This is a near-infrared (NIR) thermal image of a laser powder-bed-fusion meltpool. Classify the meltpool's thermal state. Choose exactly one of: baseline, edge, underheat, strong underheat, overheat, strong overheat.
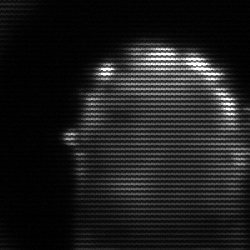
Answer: baseline